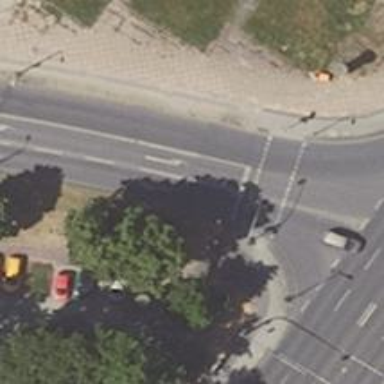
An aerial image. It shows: Road with traffic signals. The crossing is controlled by traffic signals.